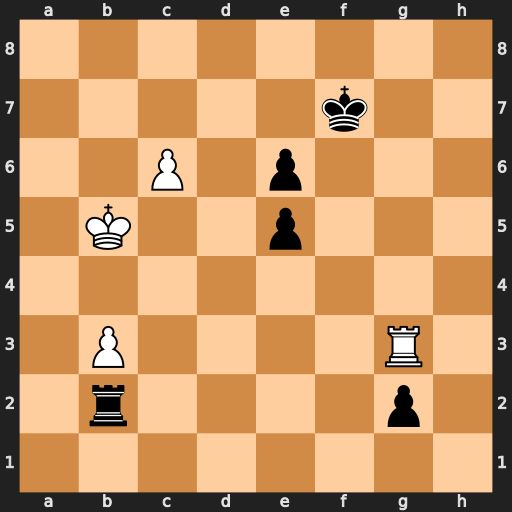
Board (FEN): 8/5k2/2P1p3/1K2p3/8/1P4R1/1r4p1/8
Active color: w
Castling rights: -
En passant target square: -
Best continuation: c7 Rc2 Kb6